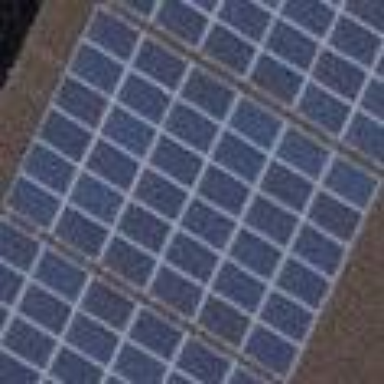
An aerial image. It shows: Solar power generator using photovoltaic panels.